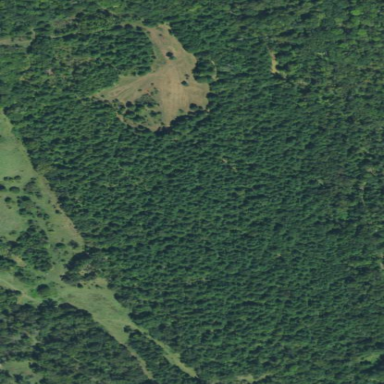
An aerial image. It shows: Forest with evergreen needle-leaved trees.